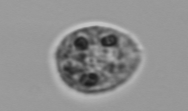
Label: Amoeba